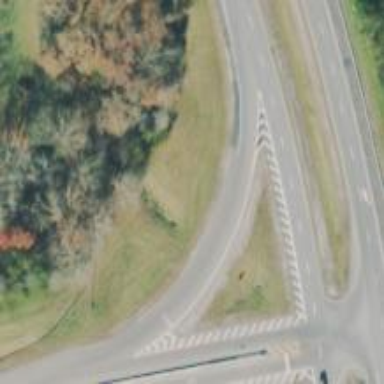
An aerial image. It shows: Trunk link highway.